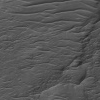
Atmospheric dust classification: not_dusty